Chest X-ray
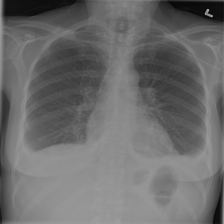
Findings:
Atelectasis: negative
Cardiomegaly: negative
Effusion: positive
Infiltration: positive
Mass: negative
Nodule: negative
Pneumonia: negative
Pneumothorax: negative
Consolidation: negative
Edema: positive
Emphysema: negative
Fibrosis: negative
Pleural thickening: negative
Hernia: negative